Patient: sex M, age 76
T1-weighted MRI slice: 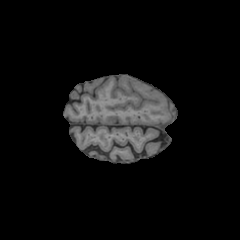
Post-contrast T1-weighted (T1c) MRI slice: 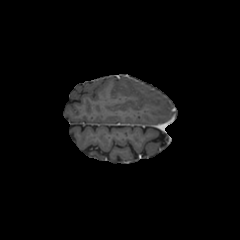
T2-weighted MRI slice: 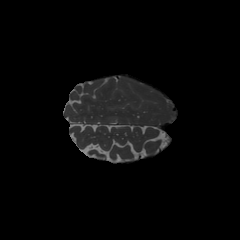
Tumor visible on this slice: no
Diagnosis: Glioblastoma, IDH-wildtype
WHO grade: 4